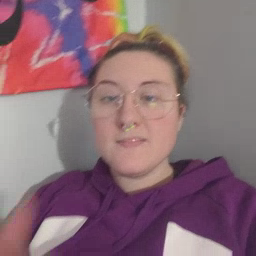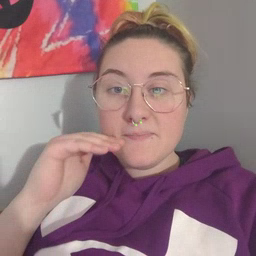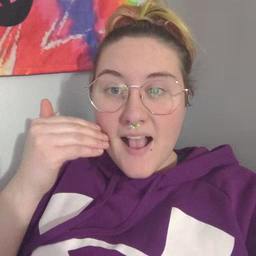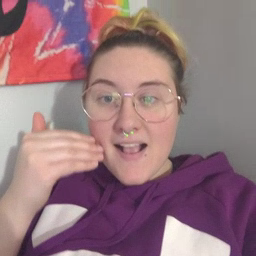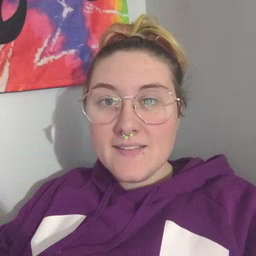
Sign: smile